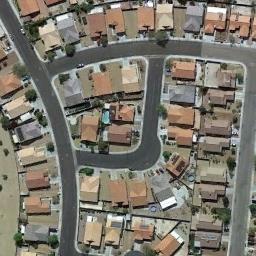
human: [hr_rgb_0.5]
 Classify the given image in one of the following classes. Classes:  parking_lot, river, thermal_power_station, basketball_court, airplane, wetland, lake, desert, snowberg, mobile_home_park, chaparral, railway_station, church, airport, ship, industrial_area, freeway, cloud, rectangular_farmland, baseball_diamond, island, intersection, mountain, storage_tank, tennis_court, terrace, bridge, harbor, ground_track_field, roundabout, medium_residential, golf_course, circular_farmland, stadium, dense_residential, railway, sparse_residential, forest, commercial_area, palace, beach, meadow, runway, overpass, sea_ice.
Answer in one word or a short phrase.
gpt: dense_residential